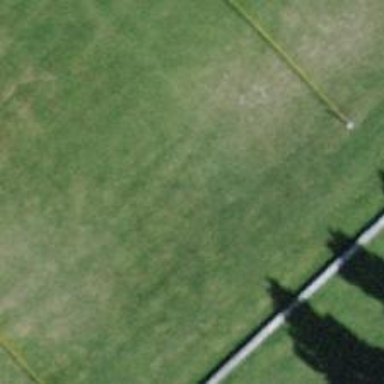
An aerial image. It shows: Grass volleyball pitch for leisure and sports activities.